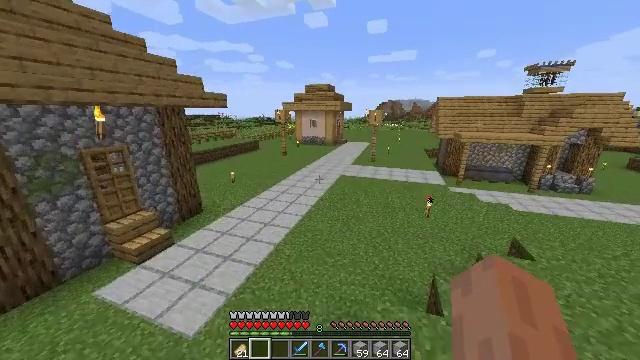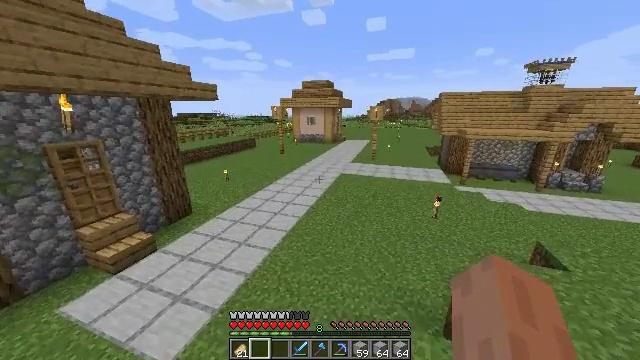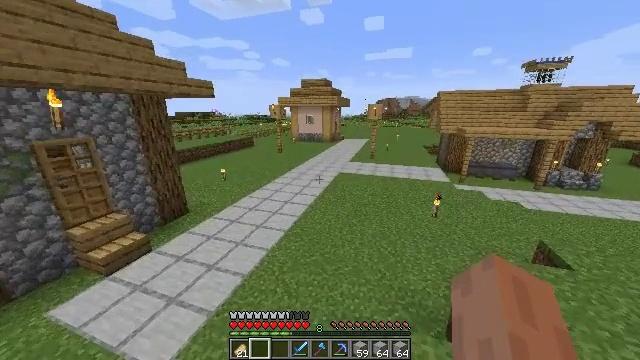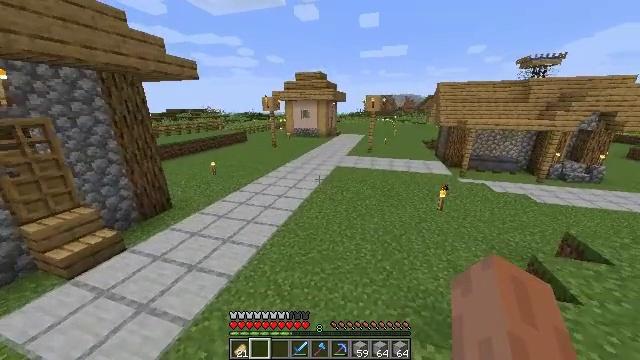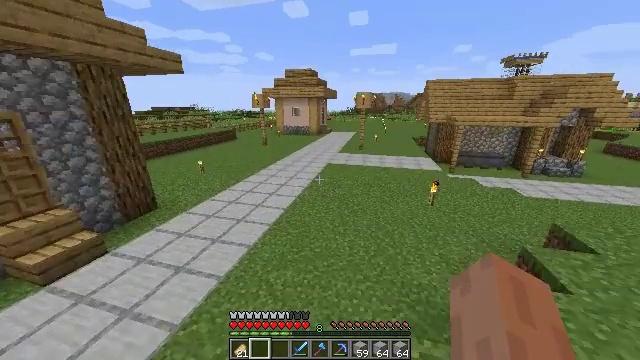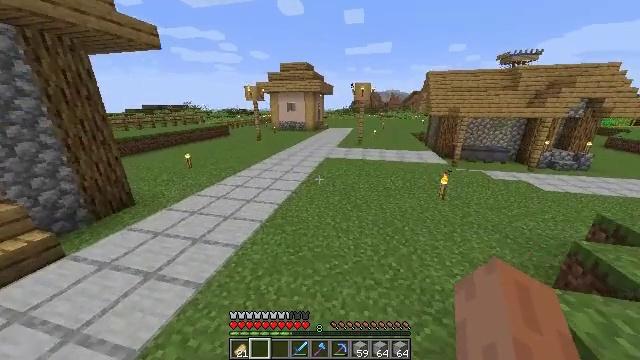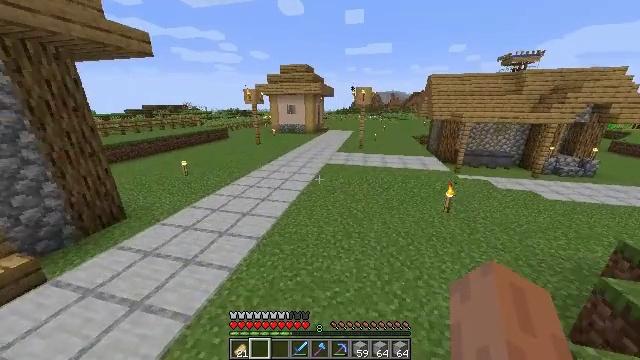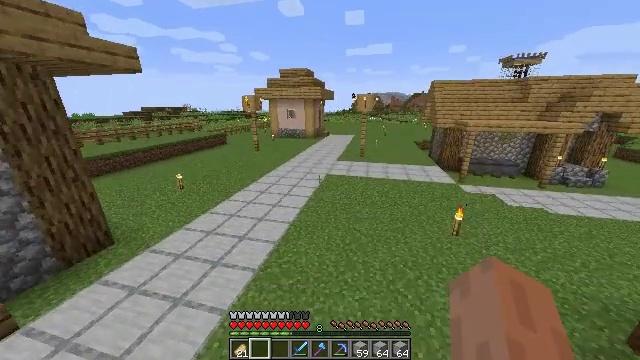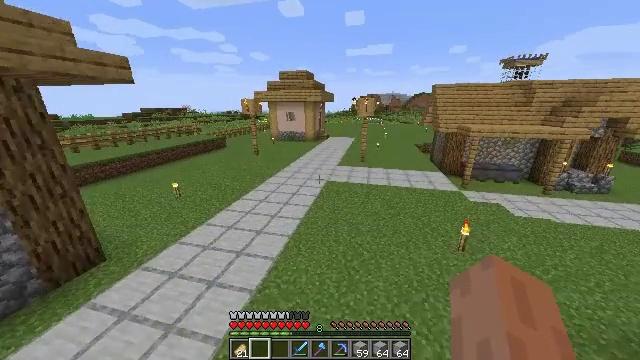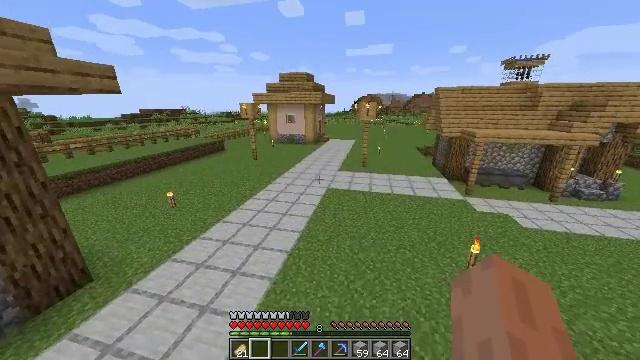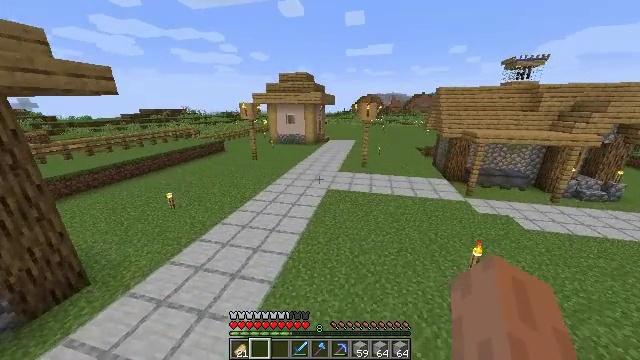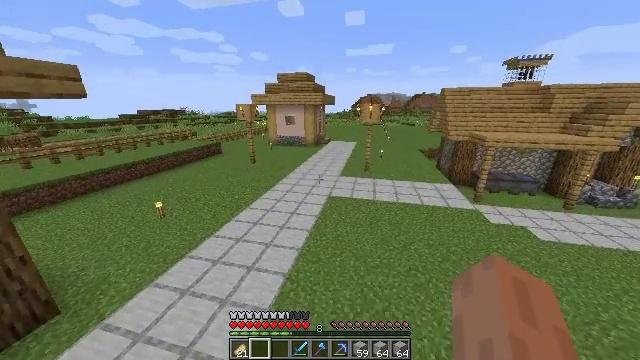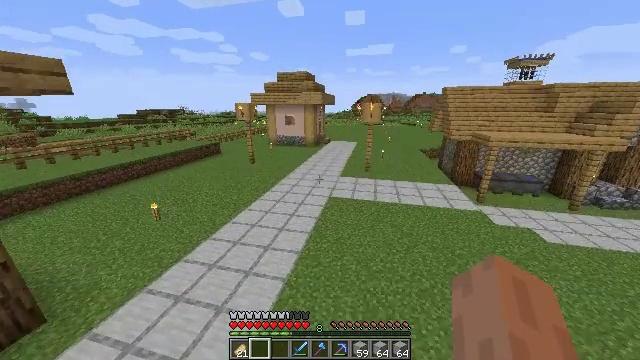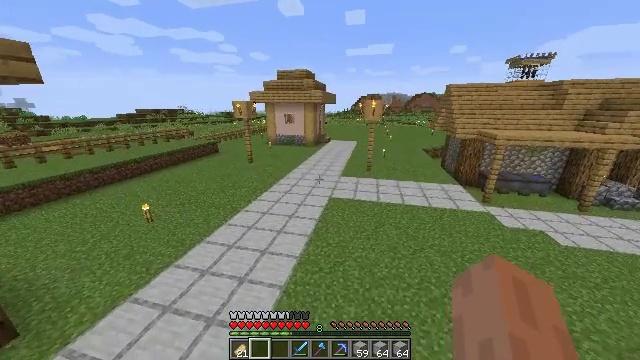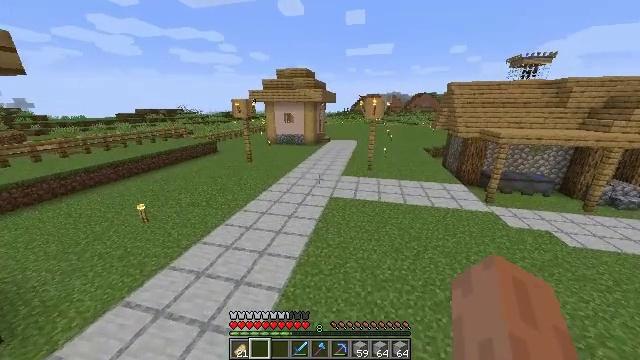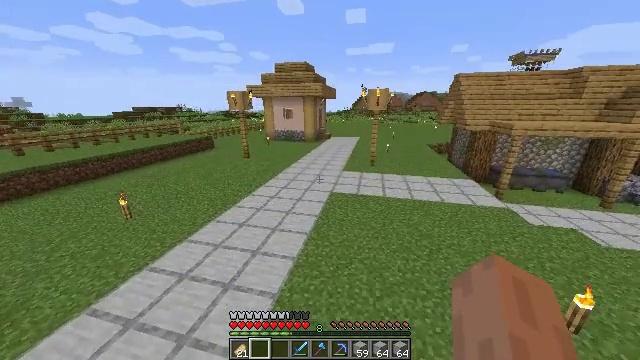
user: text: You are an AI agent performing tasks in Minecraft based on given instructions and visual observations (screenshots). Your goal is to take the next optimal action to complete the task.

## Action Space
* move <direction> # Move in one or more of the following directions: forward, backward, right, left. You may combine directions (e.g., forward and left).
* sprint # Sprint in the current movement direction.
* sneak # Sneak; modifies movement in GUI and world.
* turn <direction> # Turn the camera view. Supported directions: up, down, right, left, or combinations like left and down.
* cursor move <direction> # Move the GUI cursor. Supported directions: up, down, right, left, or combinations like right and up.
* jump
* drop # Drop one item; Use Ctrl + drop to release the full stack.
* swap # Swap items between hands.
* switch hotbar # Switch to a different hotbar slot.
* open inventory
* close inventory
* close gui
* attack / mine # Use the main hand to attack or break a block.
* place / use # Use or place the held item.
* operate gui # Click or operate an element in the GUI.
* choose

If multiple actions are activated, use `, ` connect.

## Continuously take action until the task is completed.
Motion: motion action
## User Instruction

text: Break the cauldron to collect it.
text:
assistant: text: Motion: move forward, jump
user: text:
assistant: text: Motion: move forward, jump
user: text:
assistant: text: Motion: move forward, turn right, jump
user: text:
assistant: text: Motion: move forward, turn right, jump
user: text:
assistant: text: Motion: move forward, sprint, turn right, jump
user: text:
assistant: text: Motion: move forward, sprint, jump
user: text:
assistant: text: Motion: move forward, sprint, jump
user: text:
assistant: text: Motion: move forward, sprint, jump
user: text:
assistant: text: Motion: move forward, sprint, jump
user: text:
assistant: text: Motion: move forward, sprint, jump
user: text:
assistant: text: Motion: move forward, jump
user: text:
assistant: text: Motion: move forward, jump
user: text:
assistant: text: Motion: move forward, jump
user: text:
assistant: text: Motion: move forward, jump
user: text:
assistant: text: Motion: move forward, jump
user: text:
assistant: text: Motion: move forward, jump
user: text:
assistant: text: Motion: move forward, jump
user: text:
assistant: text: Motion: move forward, sprint, turn right, jump
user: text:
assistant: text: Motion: move forward, sprint, turn right and down, jump
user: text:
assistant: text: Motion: move forward, sprint, turn right and down, jump
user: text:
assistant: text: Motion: move forward, sprint, turn right, jump
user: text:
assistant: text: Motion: move forward, turn right, jump
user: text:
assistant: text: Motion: move forward, turn right, jump
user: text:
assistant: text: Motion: move forward, turn right, jump
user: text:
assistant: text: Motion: move forward, jump
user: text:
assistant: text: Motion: move forward, jump
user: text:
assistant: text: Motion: move forward, jump
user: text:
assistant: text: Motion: move forward, sprint, jump
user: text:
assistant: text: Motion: move forward, sprint, jump
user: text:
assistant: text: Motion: move forward, sprint, jump